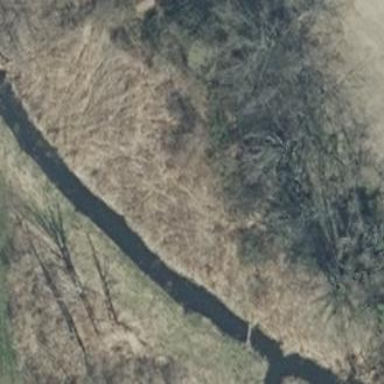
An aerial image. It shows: Beautiful wet meadow natural wetland.